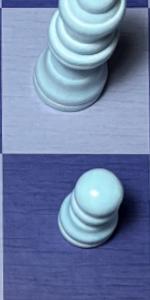
Label: Pawn_White